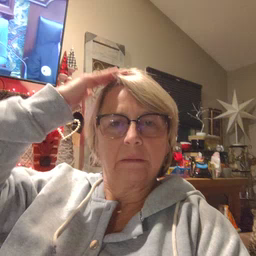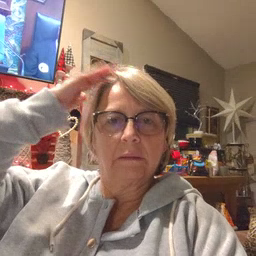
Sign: hat